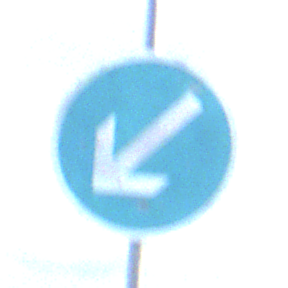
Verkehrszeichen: VorgeschriebeneVorbeifahrtLinks
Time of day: MorningAfternoon
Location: Outdoor (Nature)
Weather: PartlyCloudy
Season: NotSpecified
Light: Natural